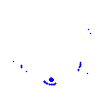
Particle: pion